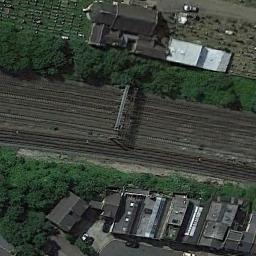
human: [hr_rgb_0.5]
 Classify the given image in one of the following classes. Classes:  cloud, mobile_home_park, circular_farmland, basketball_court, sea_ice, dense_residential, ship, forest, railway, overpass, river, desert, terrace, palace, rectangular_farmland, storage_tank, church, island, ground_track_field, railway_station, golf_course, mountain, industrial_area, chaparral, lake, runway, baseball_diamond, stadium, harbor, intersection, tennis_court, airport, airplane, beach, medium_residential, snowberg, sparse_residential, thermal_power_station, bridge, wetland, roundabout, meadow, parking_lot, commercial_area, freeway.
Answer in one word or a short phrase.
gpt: railway